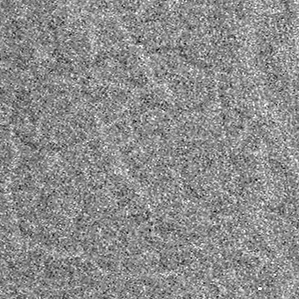
Label: frost